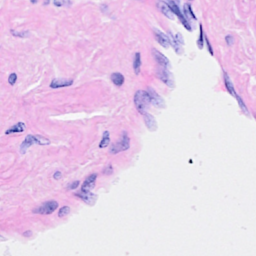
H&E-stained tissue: Breast